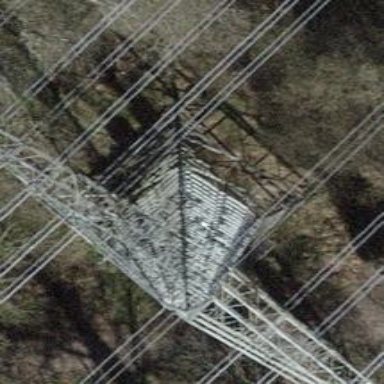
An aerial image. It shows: Mast tower used for communication.